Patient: sex M, age 65
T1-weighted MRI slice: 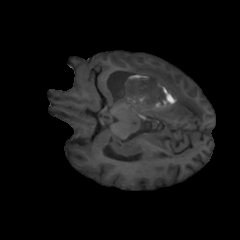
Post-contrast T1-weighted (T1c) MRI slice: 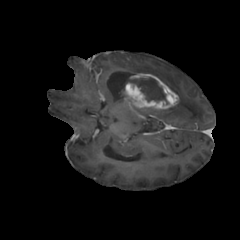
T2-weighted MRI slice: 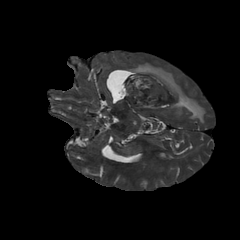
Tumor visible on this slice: yes
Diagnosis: Glioblastoma, IDH-wildtype
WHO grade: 4